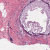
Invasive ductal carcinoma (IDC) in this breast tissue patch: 0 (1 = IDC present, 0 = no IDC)